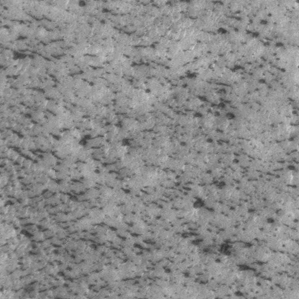
Label: frost